Current action and preconditions to check: trajectory_clear

Your task: For each precondition in the list above, predict whether it will hold at this action.

Consider the current scene as observed from the mobile robot's camera, and analyze the predicted future states of all dynamic agents (e.g., people, animals, vehicles, or any moving entities) within the NEXT SECOND.

IMPORTANT: Only answer "very likely" if you are absolutely certain—based on strong, clear evidence—that a dynamic agent will violate the precondition in the predicted future state. Do NOT answer "very likely" for unlikely, ambiguous, or low-probability risks.

Ask yourself for each precondition: Is there a high probability, with clear and convincing evidence, that the predicted future states of any dynamic agent will interfere with the predicted future state of the currently executing action within the NEXT SECOND, causing that precondition to fail?

Assess the risk level based on these predictions. Use "likely" or "very likely" if motions create a clear risk of interference.

Use "neutral" or "improbable" if agents are nearby but their predicted paths are clearly diverging or non-conflicting.

Failure Risk Categories: "very improbable", "improbable", "neutral", "likely", "very likely"

Answer Format: Output ONLY the probability_of_failure value from these categories: "very improbable", "improbable", "neutral", "likely", "very likely"

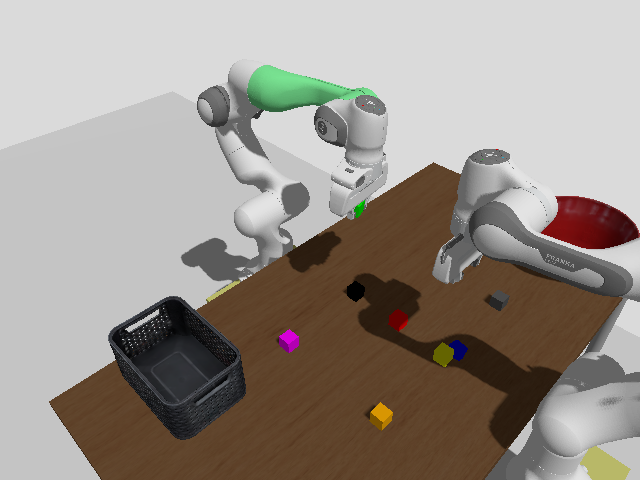

Answer: very improbable